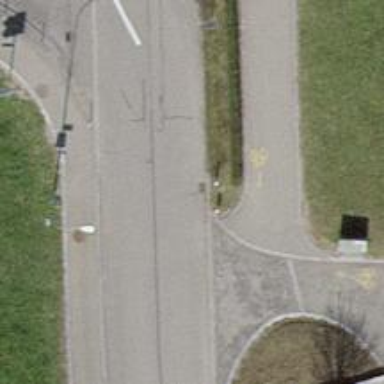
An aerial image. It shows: Residential road with asphalt surface and separate sidewalk.